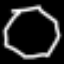
Label: octagon